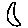
Label: moon